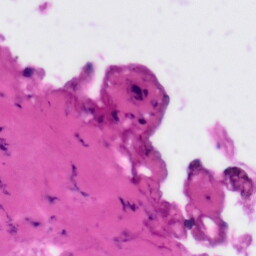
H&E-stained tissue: Tonsil